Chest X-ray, PA view. Patient: 58 years old, sex M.
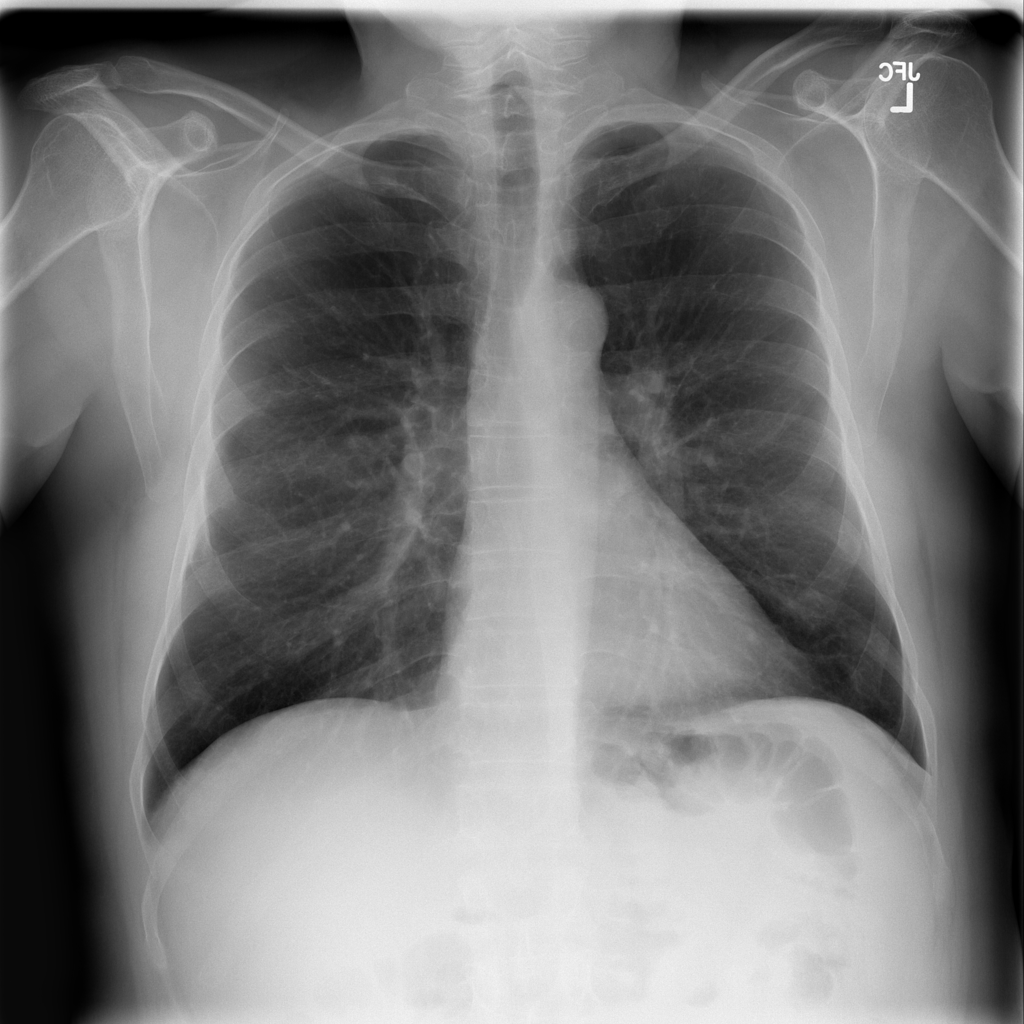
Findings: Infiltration